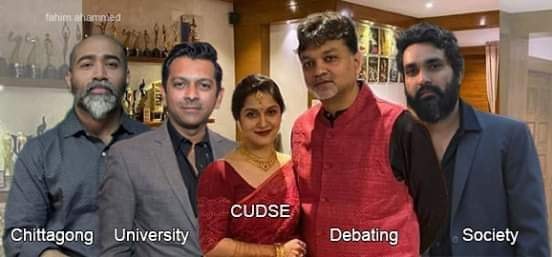
Caption: Chittagong University   CUDSE   Debating  Society
Label: hate